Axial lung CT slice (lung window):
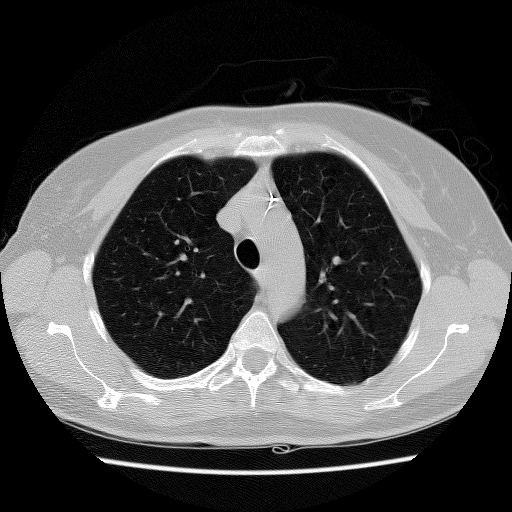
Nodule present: no